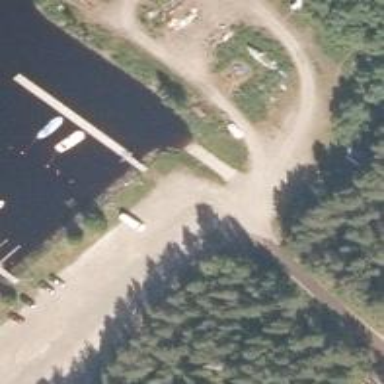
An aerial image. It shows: Slipway on service road designed for leisure land access.